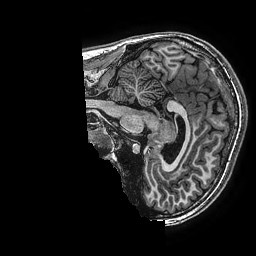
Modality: T1w
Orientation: sagittal
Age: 15
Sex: female
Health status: ill
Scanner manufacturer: ge
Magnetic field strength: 3 T
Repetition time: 0.00766 s
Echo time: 0.003476 s